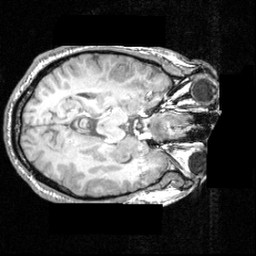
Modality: T1w
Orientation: axial
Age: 22
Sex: male
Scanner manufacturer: siemens
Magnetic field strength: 3.951 T
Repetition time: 2.5 s
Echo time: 0.00393 s